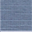
Piece: xx